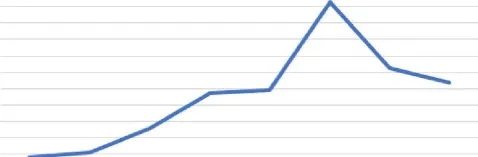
Troponin trend graph over the course of the hospitalization.
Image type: chart (chart)